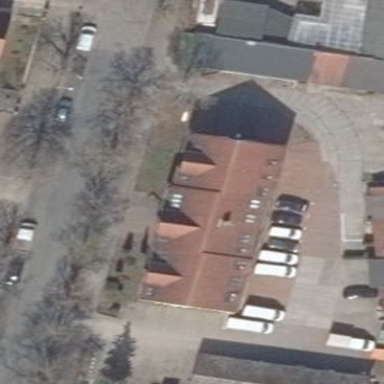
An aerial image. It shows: Residential building with gabled roof oriented along and painted in red.